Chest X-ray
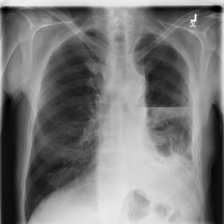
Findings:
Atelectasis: negative
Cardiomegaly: negative
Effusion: negative
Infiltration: negative
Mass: negative
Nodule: negative
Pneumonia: negative
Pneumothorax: negative
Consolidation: negative
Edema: negative
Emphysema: negative
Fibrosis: negative
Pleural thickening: negative
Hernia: negative